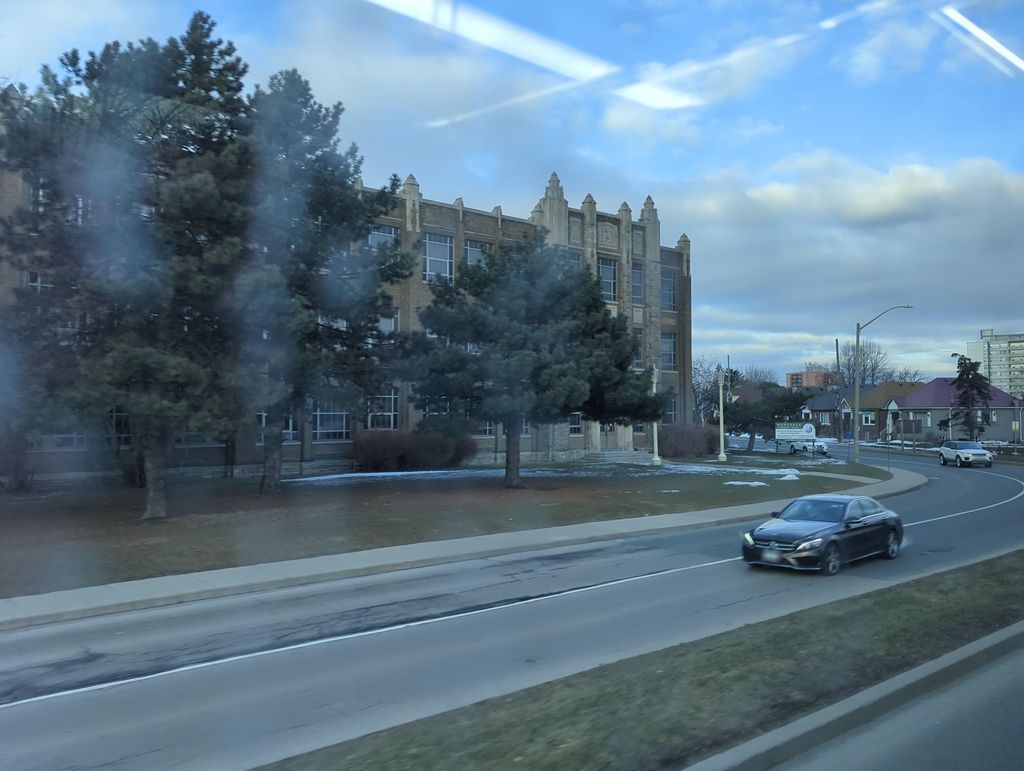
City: hamilton